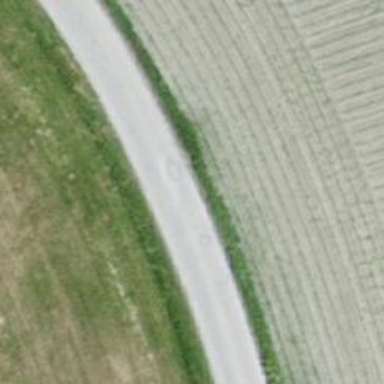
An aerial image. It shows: Track with grade1 tracktype.